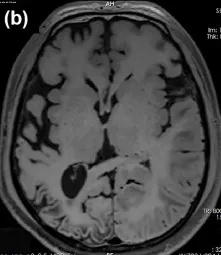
MRI performed 15 days after the onset of the second prolonged attack. T1-weighted images showed slight hyperintensity in left temporal-occipital lobe and volume loss of right temporal-occipital lobe, suggestive of subacute and chronic stage of cortical necrosis, respectively (b).
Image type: radiology (mri)